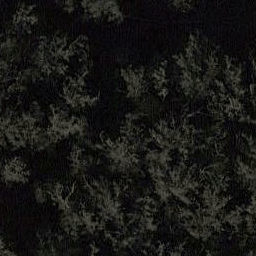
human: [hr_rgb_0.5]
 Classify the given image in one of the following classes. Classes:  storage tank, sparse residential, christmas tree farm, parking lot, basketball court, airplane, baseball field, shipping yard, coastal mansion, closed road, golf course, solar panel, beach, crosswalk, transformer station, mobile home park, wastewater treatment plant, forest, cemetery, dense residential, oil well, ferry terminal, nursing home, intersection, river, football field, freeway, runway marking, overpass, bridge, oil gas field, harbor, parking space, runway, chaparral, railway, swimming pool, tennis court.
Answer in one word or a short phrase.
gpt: forest